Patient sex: M
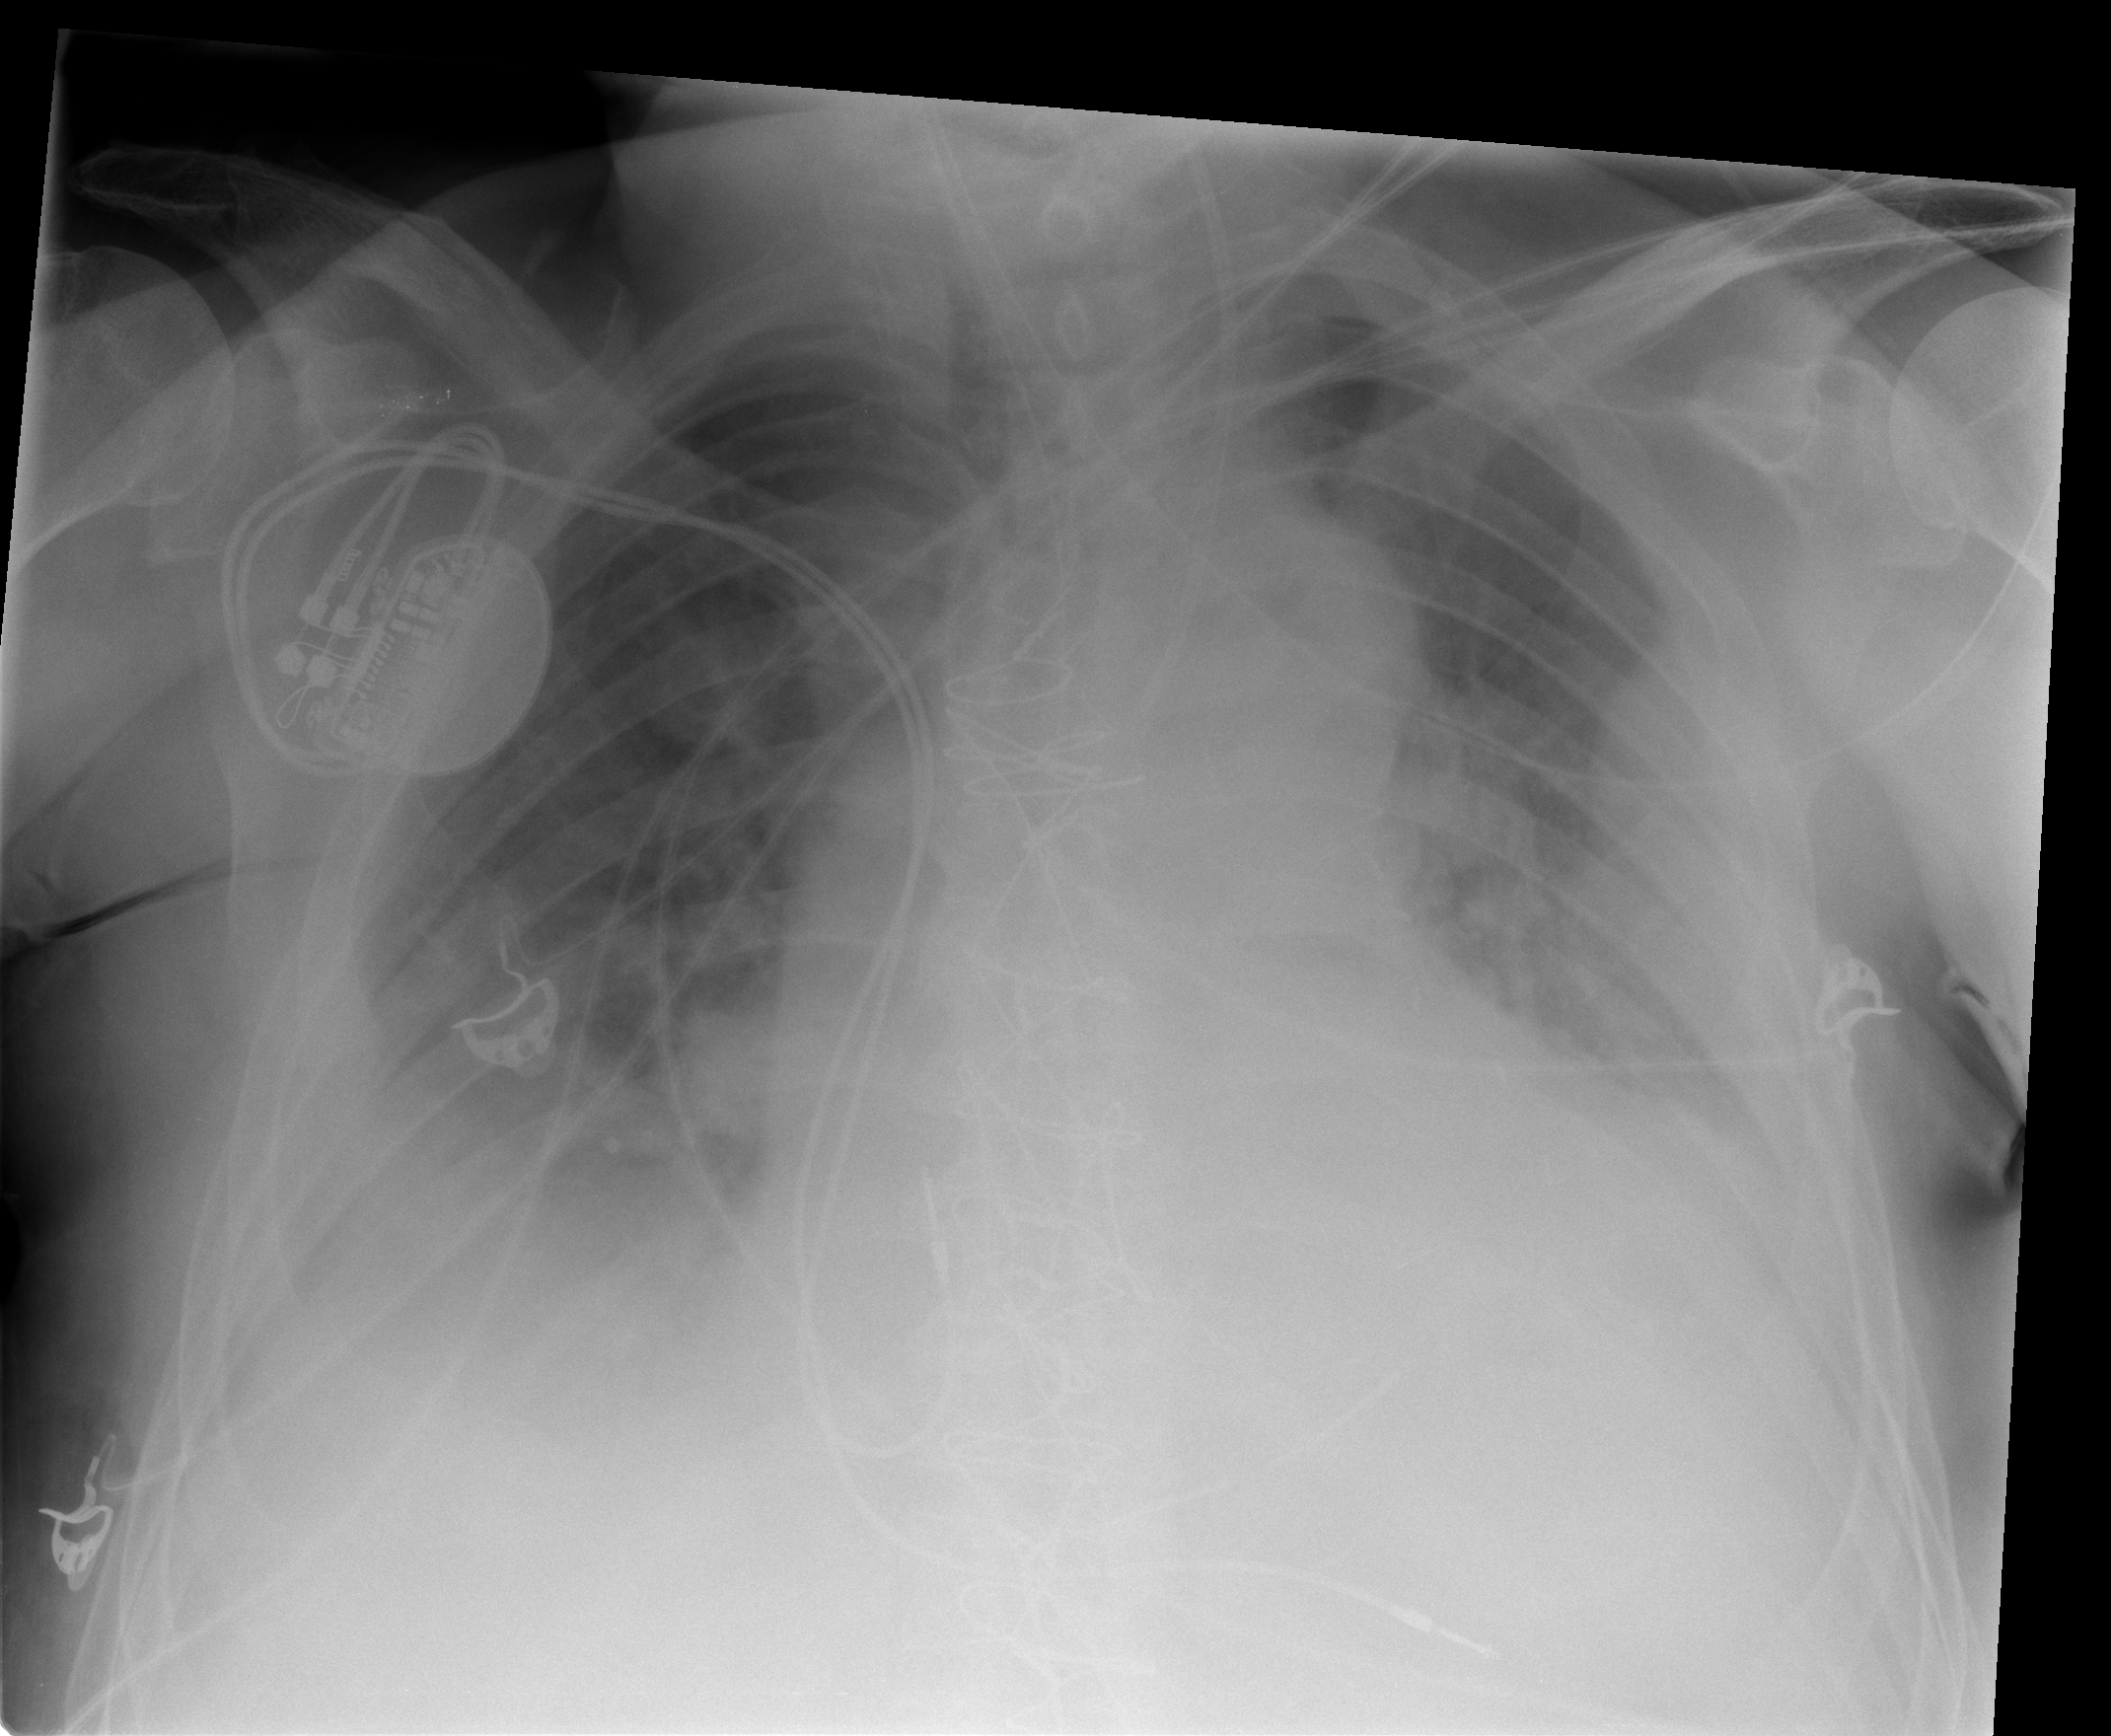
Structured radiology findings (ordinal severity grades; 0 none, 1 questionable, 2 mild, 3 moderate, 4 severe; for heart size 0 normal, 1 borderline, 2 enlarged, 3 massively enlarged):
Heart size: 2
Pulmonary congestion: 3
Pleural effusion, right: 3
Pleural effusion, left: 3
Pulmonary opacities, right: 2
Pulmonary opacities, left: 2
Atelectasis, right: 2
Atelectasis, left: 2